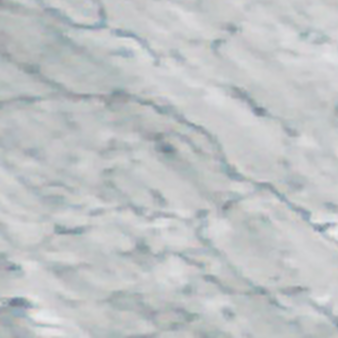
Label: other